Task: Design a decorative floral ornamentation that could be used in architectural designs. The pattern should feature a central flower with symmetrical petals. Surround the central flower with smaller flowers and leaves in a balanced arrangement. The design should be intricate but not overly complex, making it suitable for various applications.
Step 202:
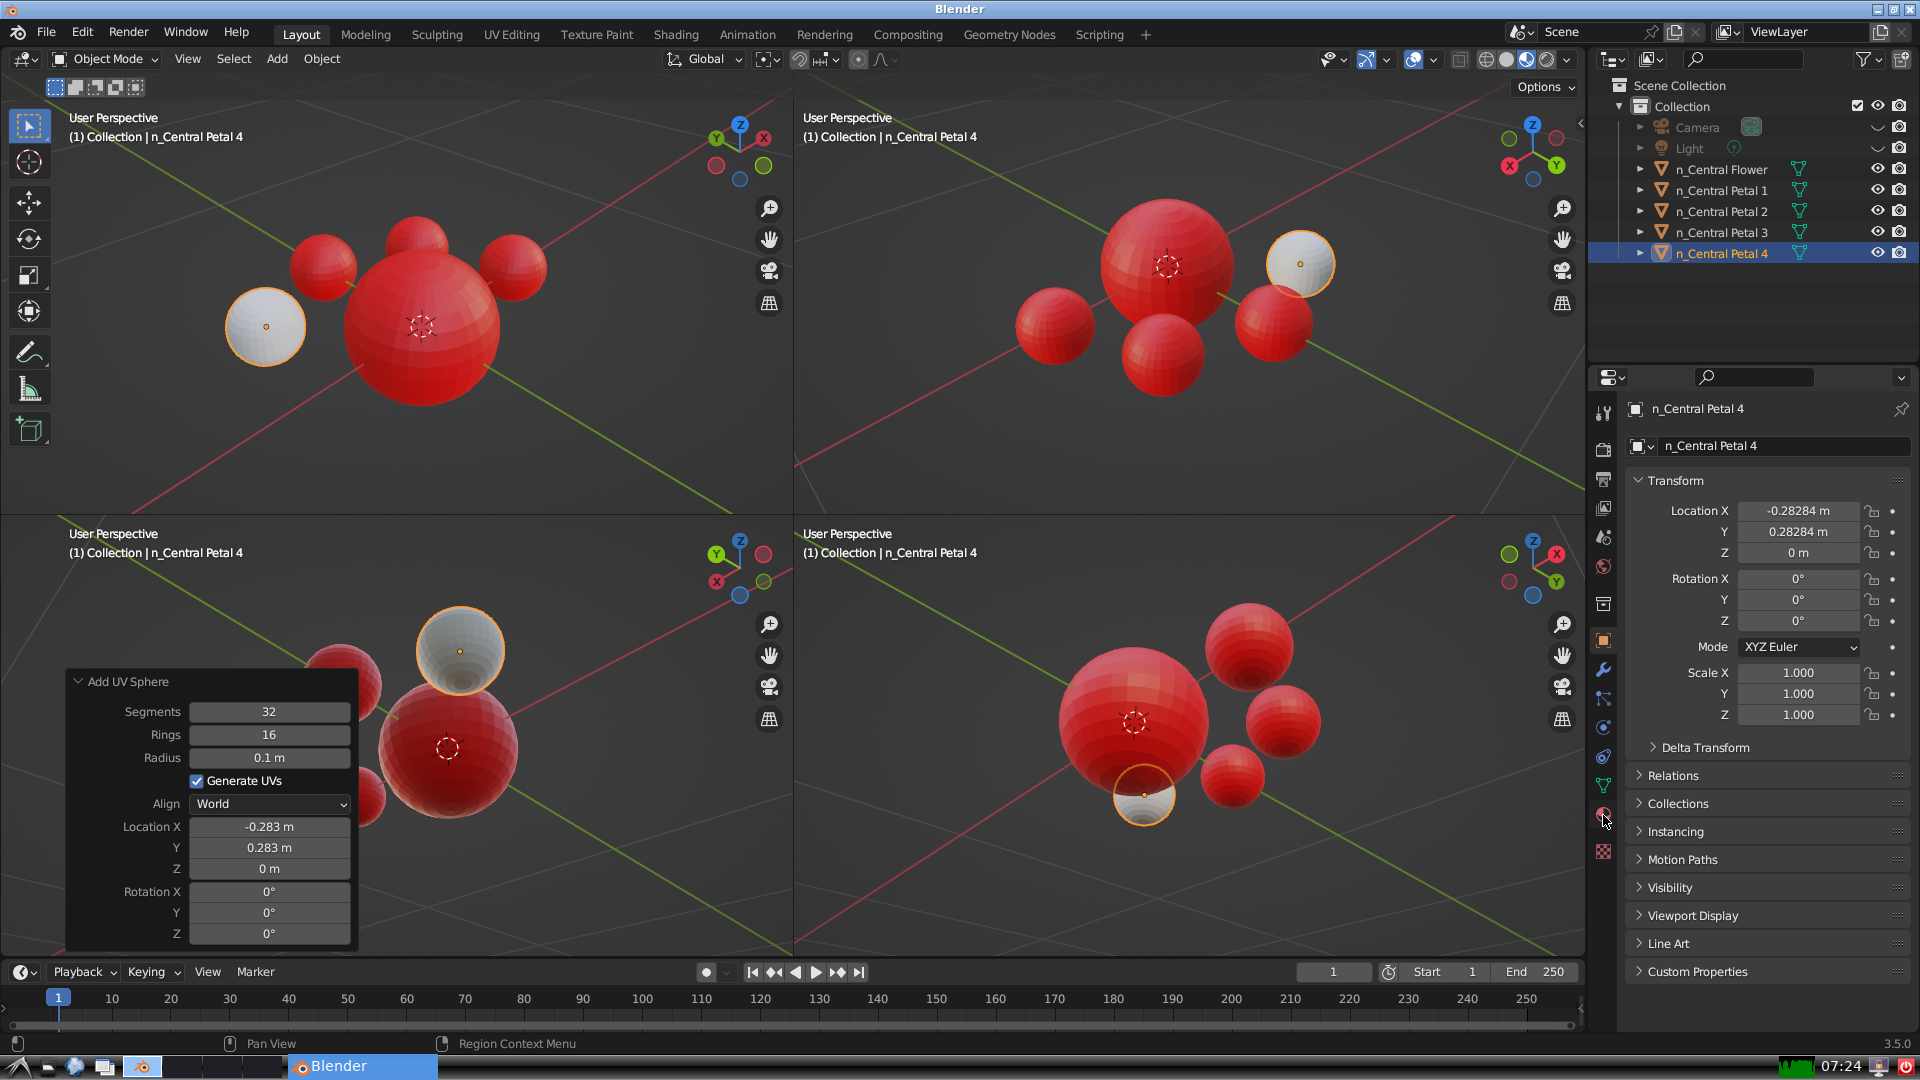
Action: click: no